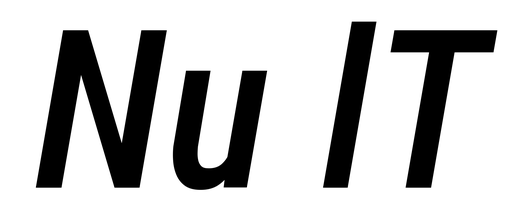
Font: Roboto-Italic_Condensed_Medium_Italic